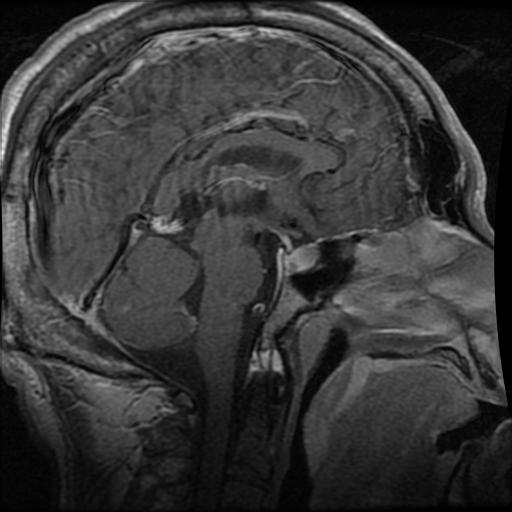
Label: pituitary